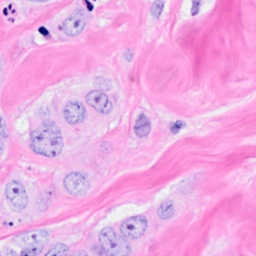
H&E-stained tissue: Breast